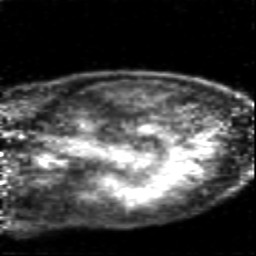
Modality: PET
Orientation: sagittal
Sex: female
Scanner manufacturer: siemens